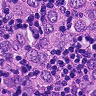
Metastatic tissue present: yes